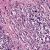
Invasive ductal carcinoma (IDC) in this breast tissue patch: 1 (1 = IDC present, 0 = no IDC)